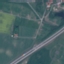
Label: Highway